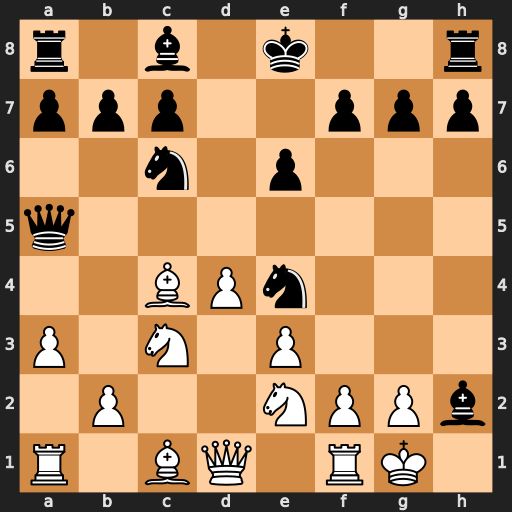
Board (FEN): r1b1k2r/ppp2ppp/2n1p3/q7/2BPn3/P1N1P3/1P2NPPb/R1BQ1RK1
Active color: w
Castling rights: kq
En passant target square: -
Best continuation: Kxh2